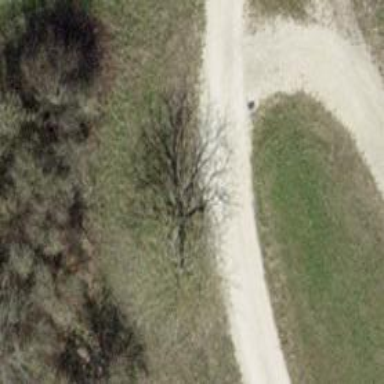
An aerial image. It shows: Bench.